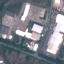
Label: Industrial